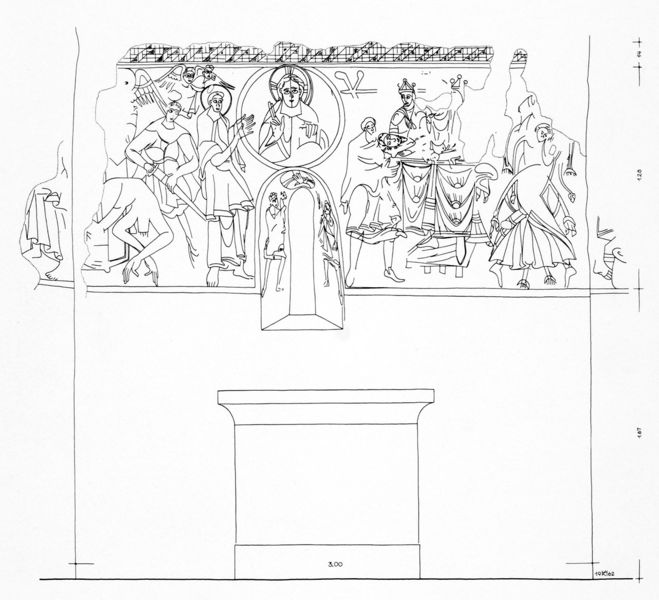
Titel: St. Ulrichskapelle zu Bad Krozingen
Standort: Freiburg (EU - D - BW)
Schlagwörter: skizze, sockel, kreis, engel, könig, christus